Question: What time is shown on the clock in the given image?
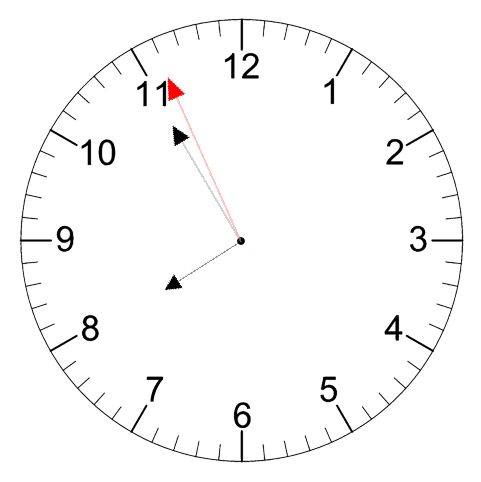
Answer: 07:54:56